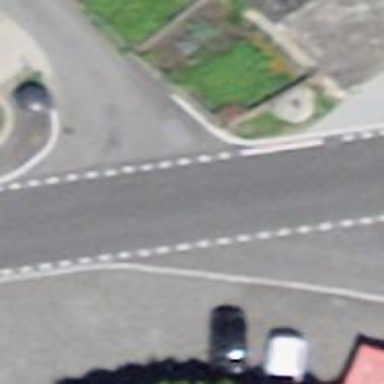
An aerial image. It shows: Tertiary road.